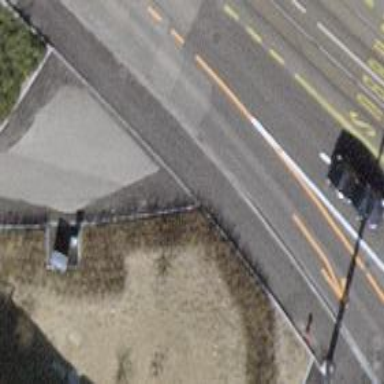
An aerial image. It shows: Asphalt sidewalk along the footway.